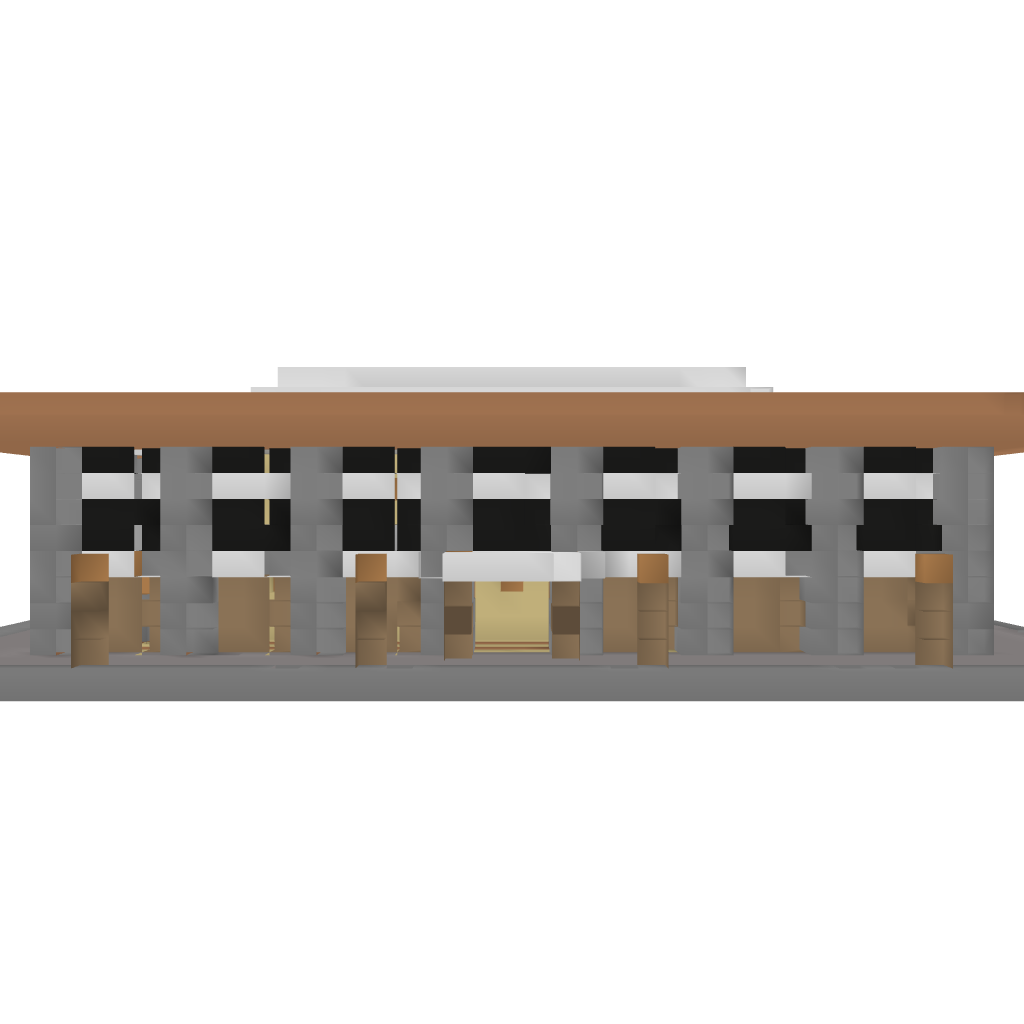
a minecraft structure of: School